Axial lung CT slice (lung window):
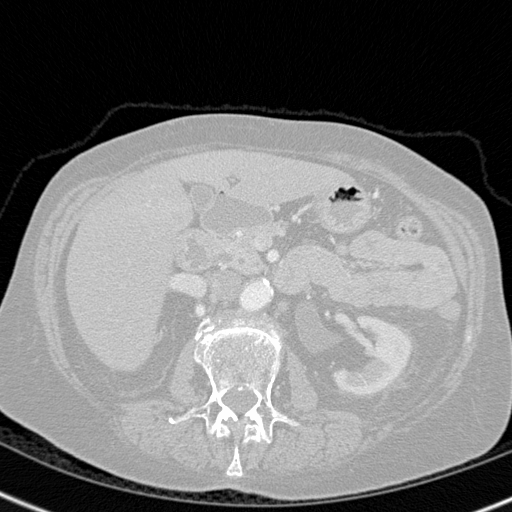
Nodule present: no